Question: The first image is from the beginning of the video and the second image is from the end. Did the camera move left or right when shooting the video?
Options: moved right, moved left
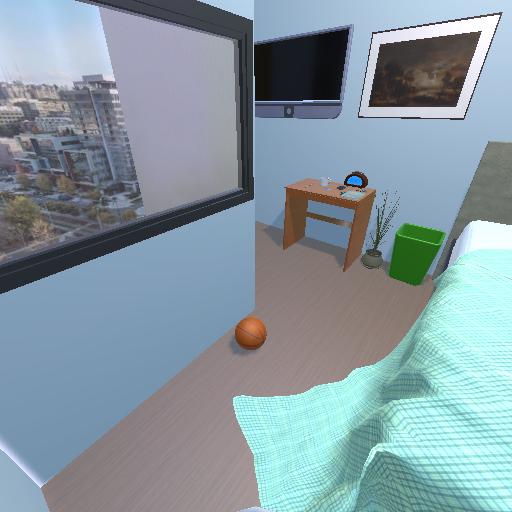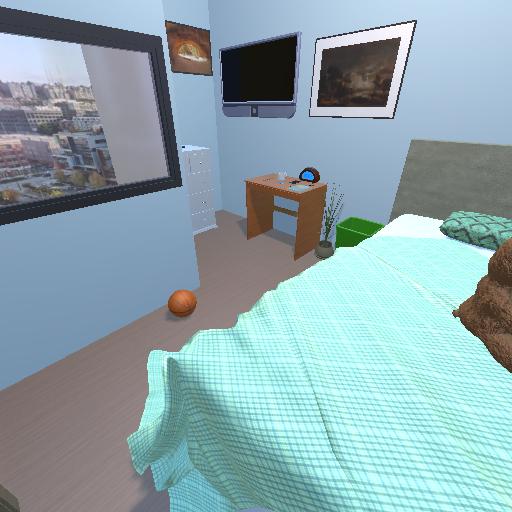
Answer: moved right